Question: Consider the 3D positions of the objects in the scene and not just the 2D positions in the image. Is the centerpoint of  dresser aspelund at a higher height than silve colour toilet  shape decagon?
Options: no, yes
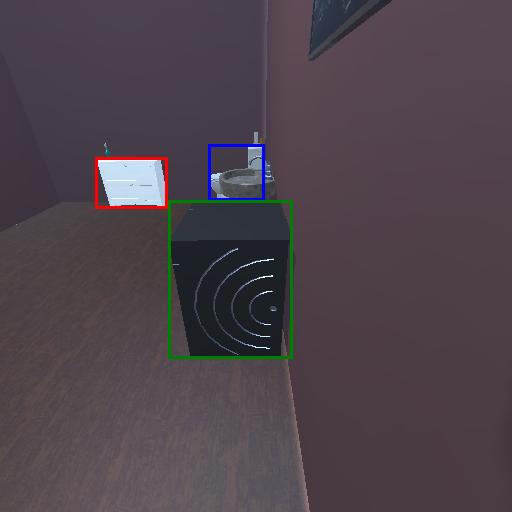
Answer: no